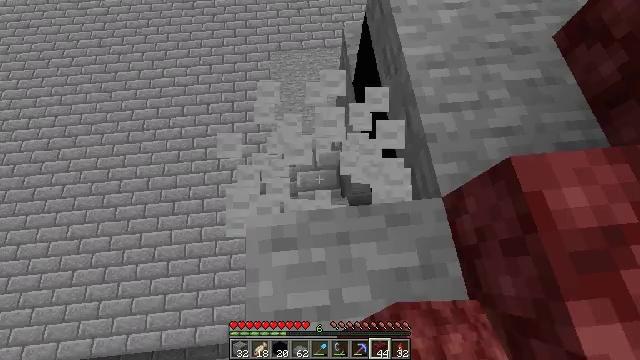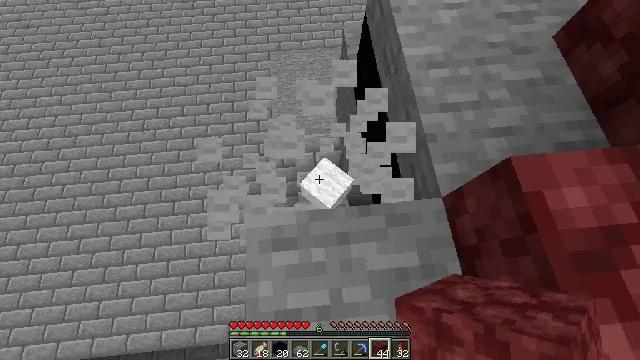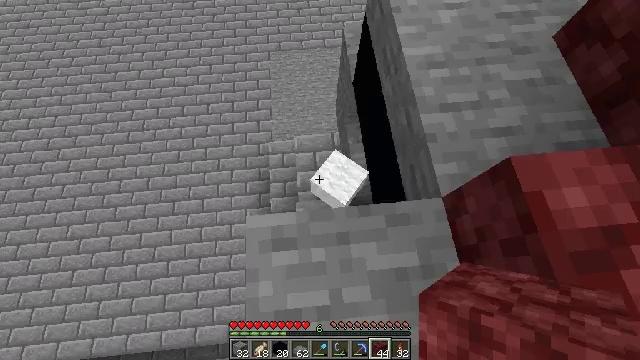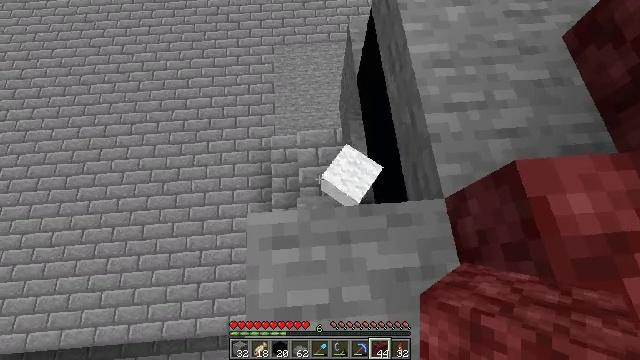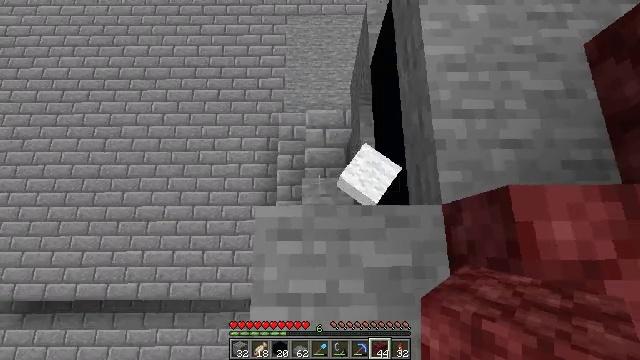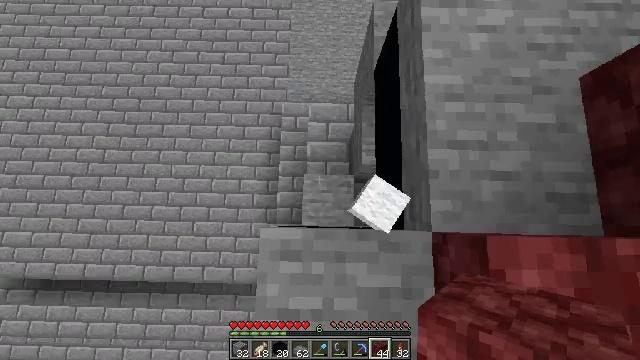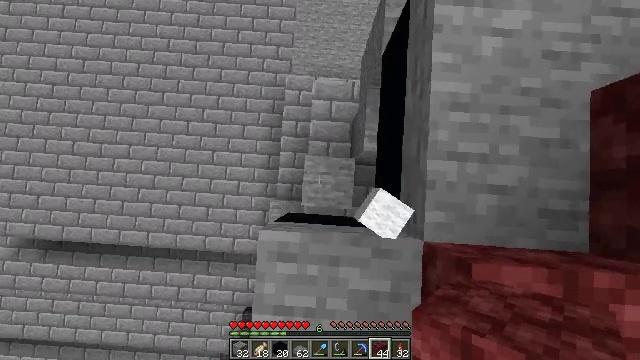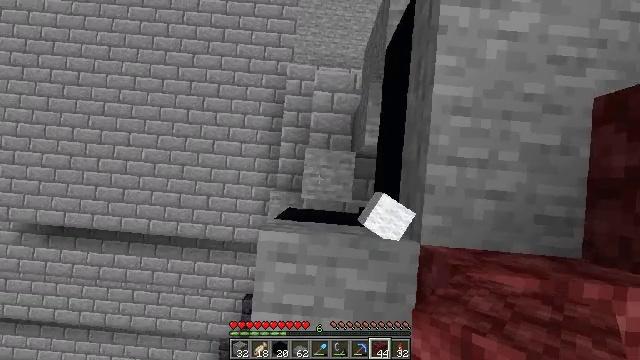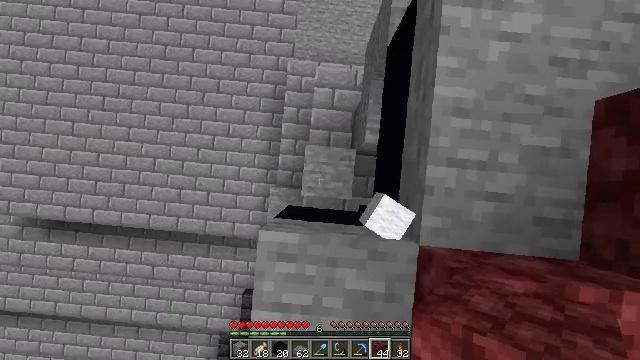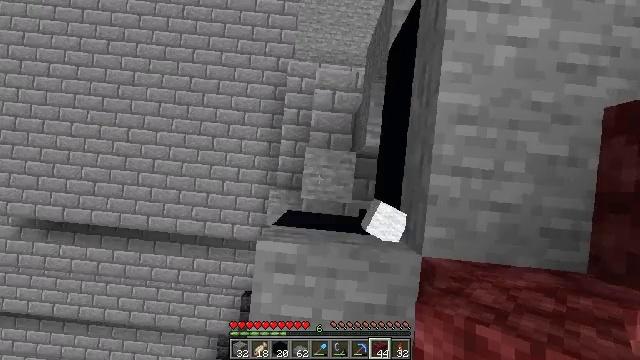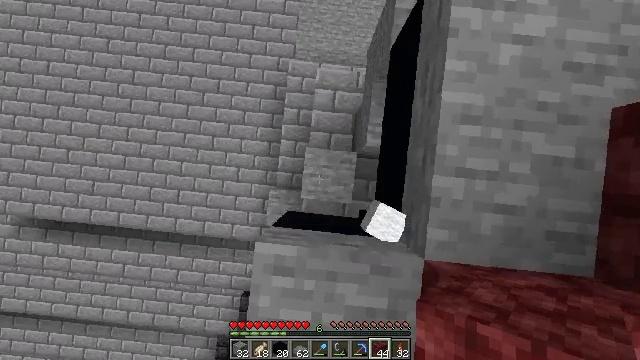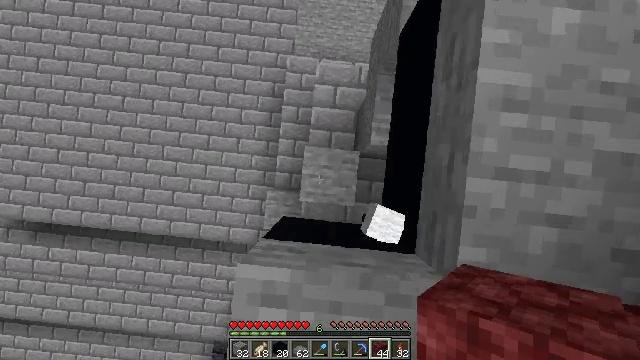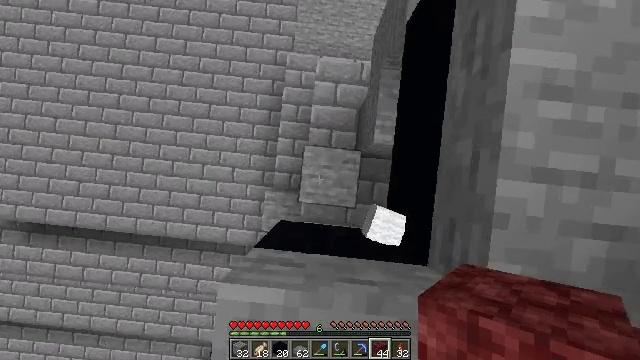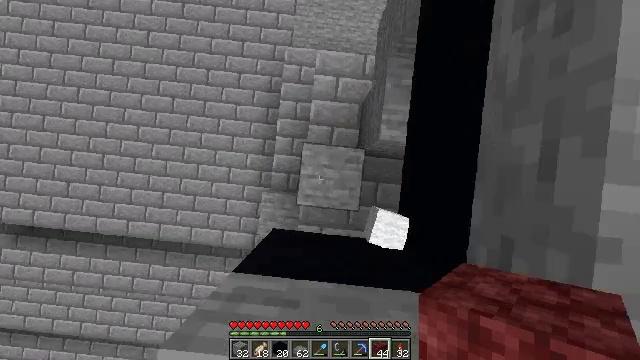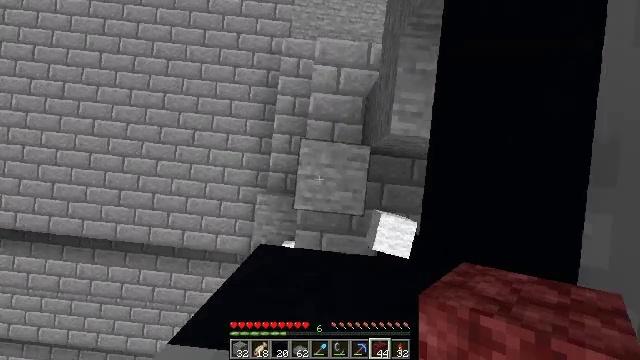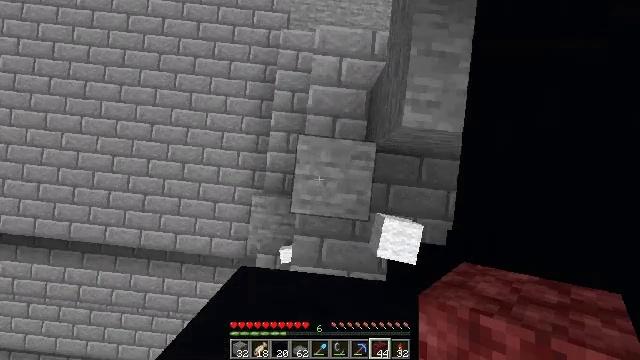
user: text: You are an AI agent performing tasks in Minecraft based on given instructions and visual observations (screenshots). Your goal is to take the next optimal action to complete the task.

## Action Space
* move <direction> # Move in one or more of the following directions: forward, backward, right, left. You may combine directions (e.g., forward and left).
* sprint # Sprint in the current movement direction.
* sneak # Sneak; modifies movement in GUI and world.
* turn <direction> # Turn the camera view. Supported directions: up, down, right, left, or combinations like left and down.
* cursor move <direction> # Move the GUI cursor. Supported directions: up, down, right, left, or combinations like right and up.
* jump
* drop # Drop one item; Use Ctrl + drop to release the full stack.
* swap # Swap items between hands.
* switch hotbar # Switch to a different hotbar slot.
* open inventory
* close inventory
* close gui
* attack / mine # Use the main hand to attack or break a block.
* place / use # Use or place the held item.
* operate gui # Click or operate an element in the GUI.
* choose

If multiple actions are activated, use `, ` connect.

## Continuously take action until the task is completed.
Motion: motion action
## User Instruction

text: Use the crafting table to craft white concrete powder.
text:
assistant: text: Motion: sneak, attack / mine
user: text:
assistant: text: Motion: sneak
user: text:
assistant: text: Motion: move forward, turn left and down
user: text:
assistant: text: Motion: move forward, turn left and down
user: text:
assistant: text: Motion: move forward, turn left and down
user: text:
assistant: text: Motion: move forward, turn left and down
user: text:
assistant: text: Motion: turn left and down
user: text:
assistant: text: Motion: turn down
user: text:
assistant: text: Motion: no_op
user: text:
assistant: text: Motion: no_op
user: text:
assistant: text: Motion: no_op
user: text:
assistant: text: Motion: no_op
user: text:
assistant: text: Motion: no_op
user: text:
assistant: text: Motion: no_op
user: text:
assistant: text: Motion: no_op
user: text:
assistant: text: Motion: no_op
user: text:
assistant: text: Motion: no_op
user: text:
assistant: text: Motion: no_op
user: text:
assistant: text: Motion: no_op
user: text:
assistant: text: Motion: turn left
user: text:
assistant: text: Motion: turn left
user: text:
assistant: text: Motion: turn left
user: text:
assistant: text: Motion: turn left
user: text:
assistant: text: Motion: turn left
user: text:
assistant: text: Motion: turn left
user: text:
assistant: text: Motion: turn left and up
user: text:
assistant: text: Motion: no_op
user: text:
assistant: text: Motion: no_op
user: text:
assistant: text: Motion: no_op
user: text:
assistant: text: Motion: turn left